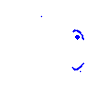
Particle: proton